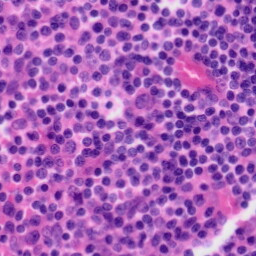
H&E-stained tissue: Tonsil